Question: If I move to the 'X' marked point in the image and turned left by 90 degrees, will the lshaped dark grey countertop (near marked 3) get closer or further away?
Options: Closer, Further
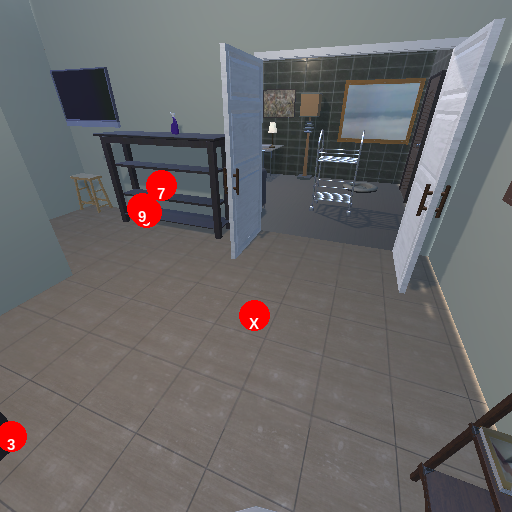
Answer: Closer